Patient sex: M
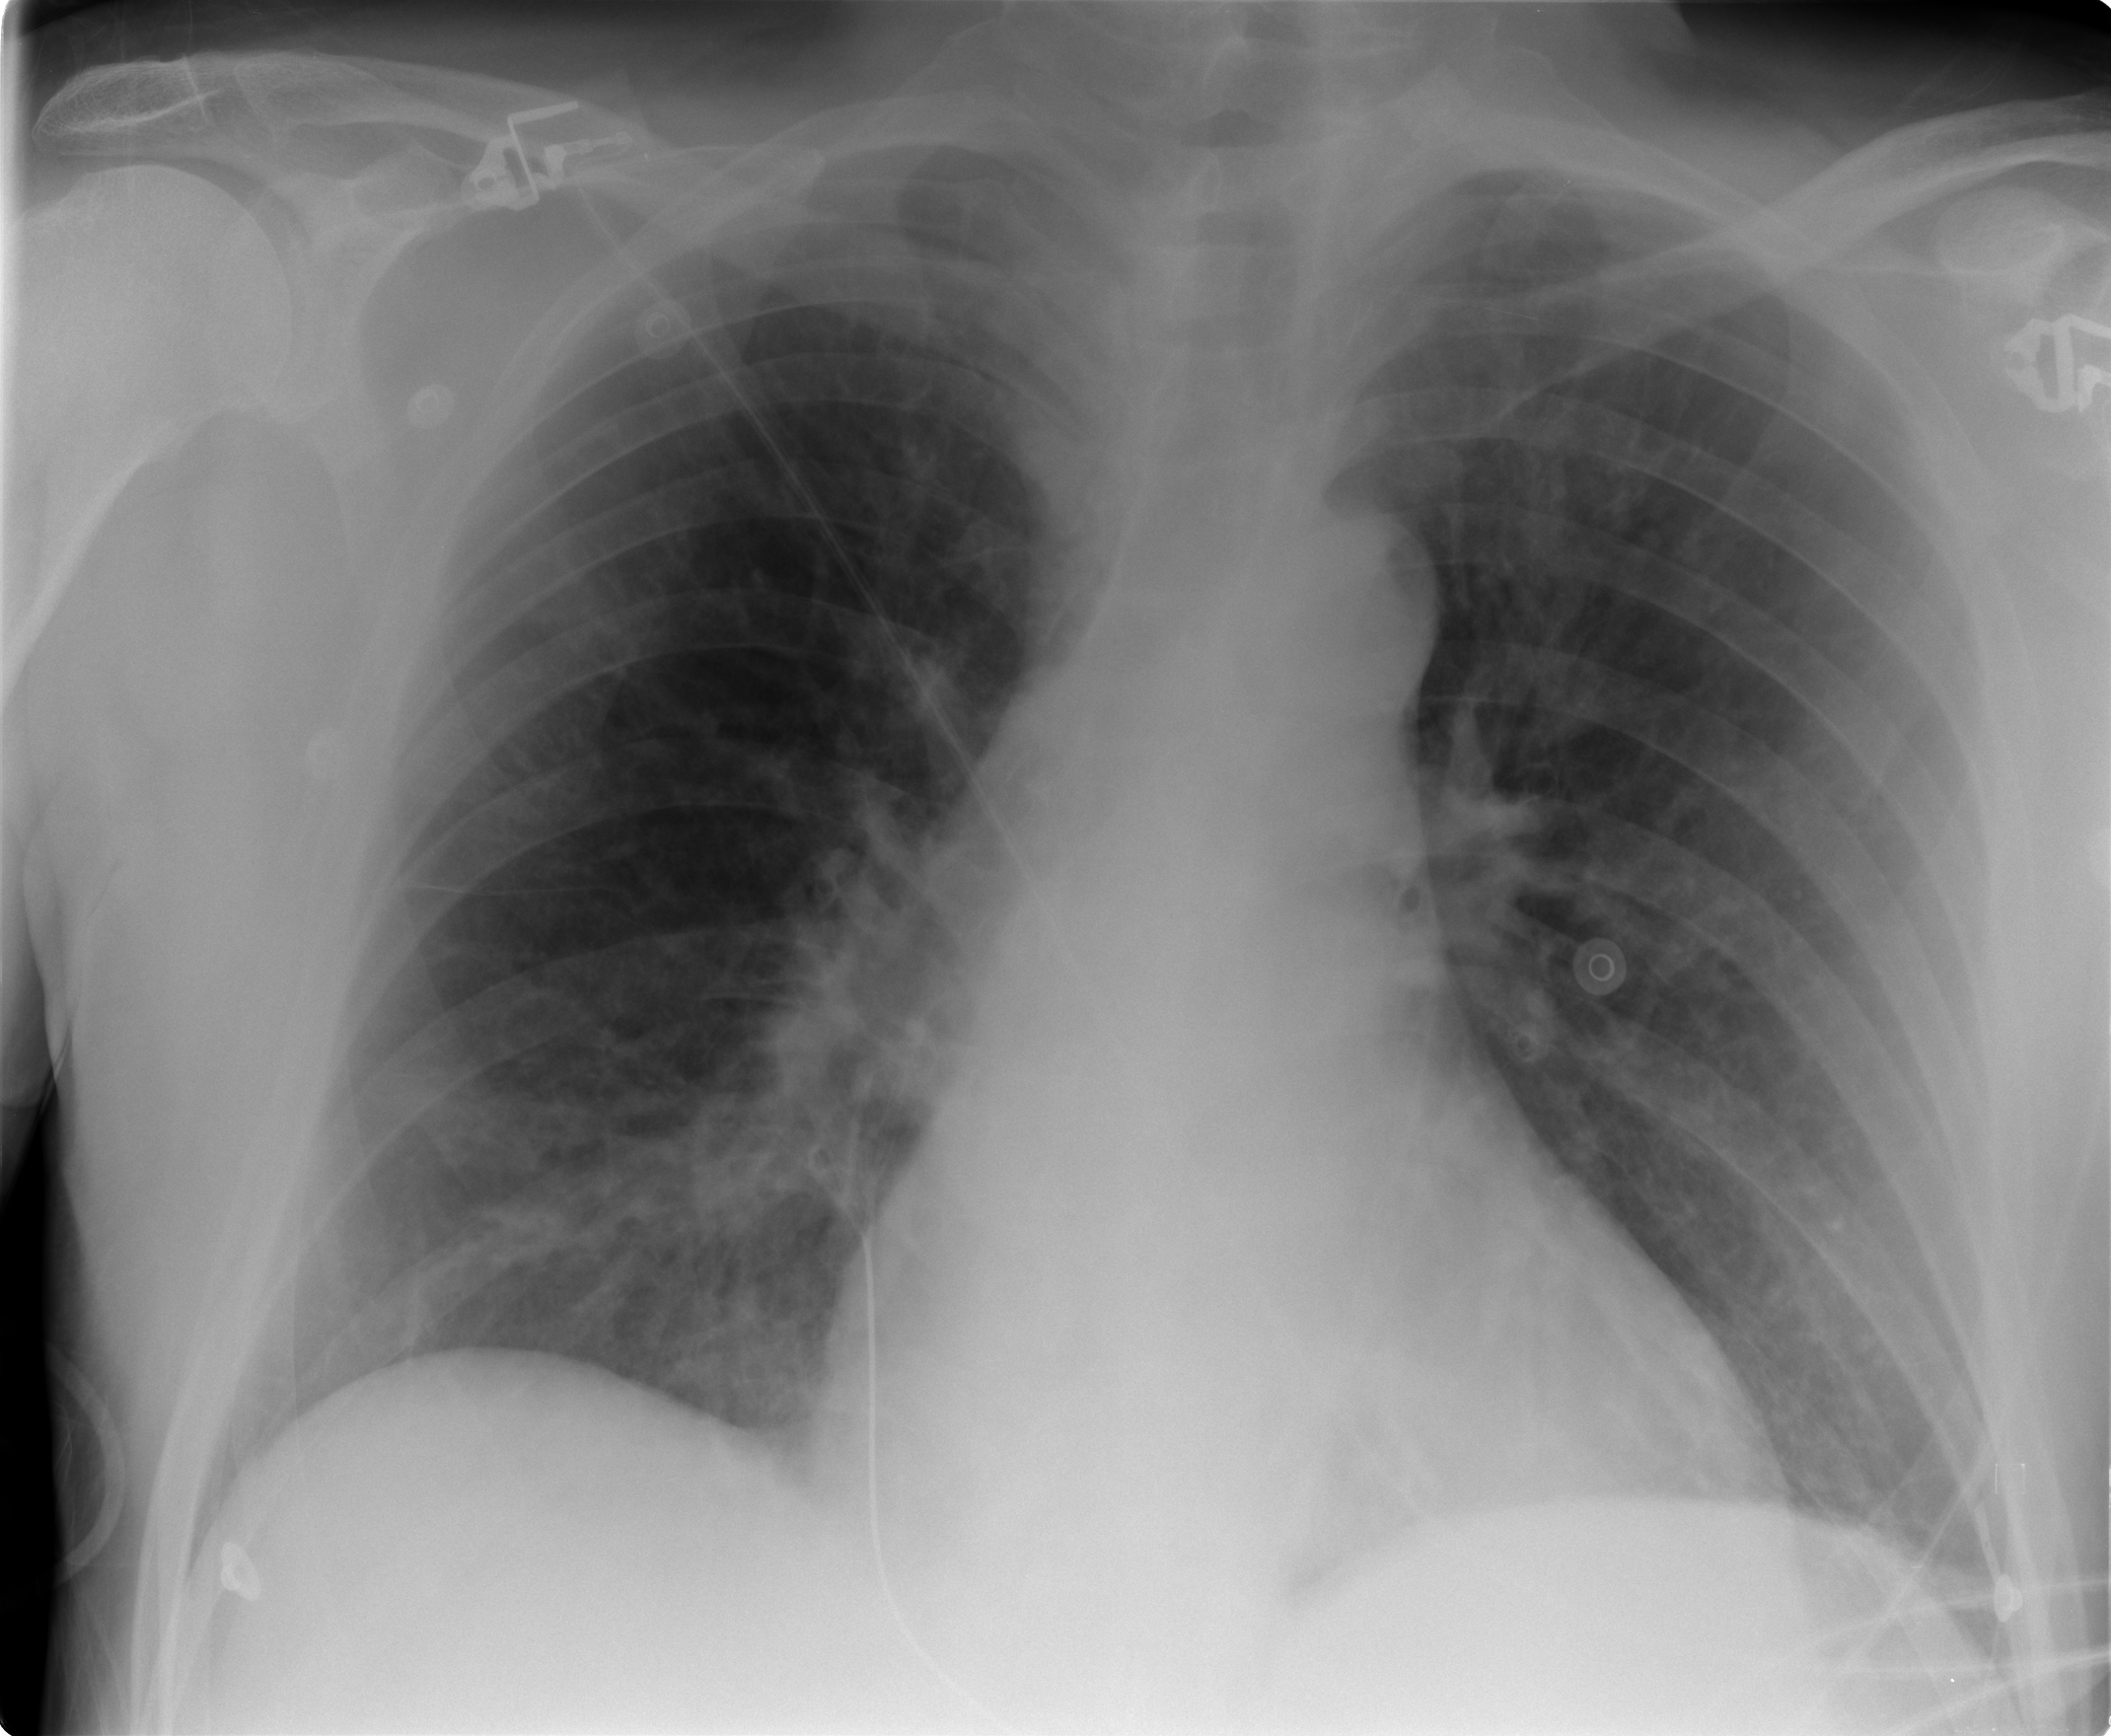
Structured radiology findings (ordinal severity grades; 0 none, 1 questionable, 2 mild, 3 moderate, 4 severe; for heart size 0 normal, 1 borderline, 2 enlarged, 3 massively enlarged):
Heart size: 0
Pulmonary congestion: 1
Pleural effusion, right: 0
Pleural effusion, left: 0
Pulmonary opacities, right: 0
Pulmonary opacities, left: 0
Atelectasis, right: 0
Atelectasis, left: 0